Question: My question has to do with an existing question: <URL>
However, I would like to change the entire pane, not just the chart. So far, I have this:

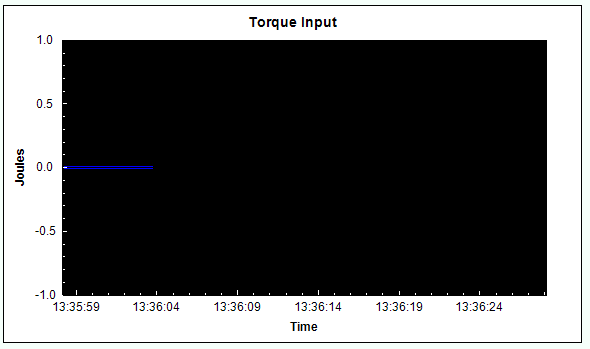
Answer: ZedGraph does have some quirks.
To change the color of both the chart and the pane
'''
// This will do the area outside of the graphing area
GraphPane.Fill = new Fill(Color.FromArgb(222, 224, 212));
// This will do the area inside the graphing area
GraphPane.Chart.Fill = new Fill(Color.FromArgb(222, 224, 212));
'''